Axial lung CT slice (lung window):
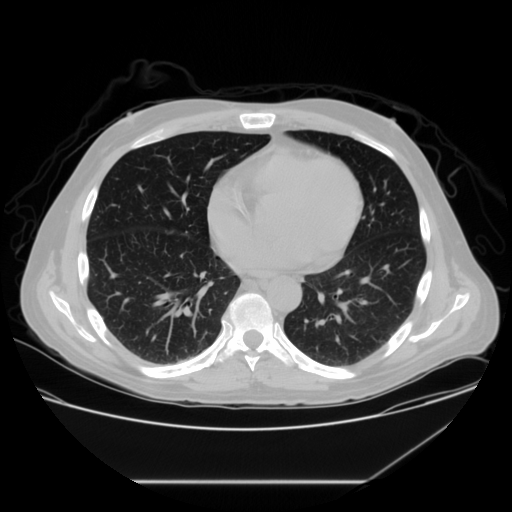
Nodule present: no